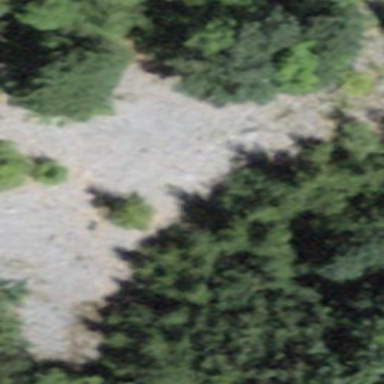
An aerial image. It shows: Natural scree.